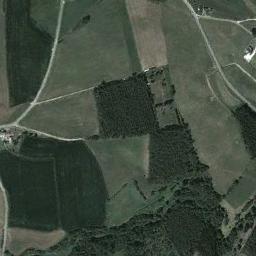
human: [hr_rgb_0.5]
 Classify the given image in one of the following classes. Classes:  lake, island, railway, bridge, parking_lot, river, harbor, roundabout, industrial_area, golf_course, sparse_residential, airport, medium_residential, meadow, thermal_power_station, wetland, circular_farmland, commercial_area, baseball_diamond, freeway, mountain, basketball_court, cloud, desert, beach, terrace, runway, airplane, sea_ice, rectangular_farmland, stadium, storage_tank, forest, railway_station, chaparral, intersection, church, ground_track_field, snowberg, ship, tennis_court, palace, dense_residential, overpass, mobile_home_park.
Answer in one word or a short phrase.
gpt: rectangular_farmland